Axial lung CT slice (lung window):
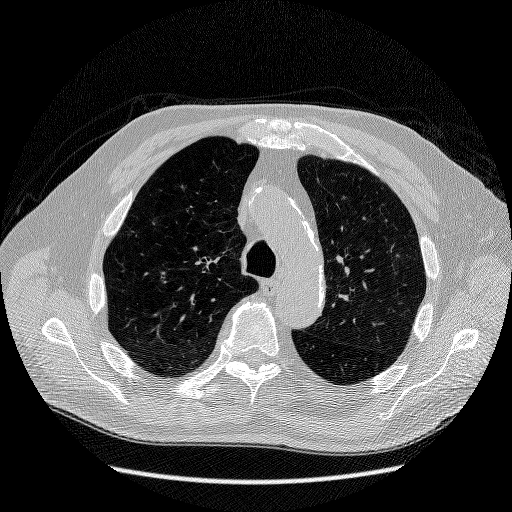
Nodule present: no